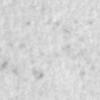
Label: no_change